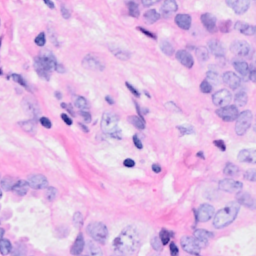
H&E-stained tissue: Breast